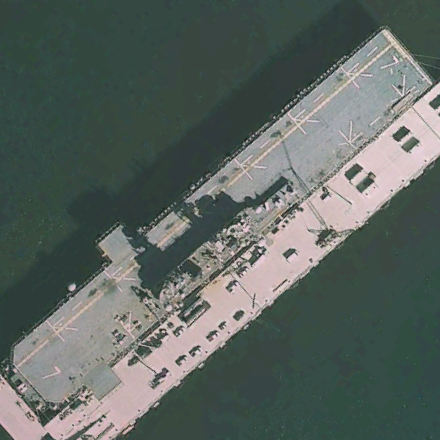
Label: assault